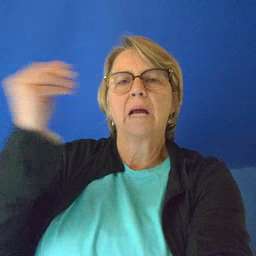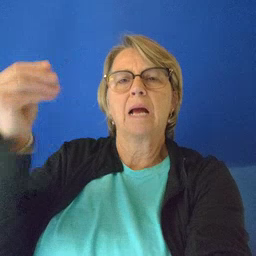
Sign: outside